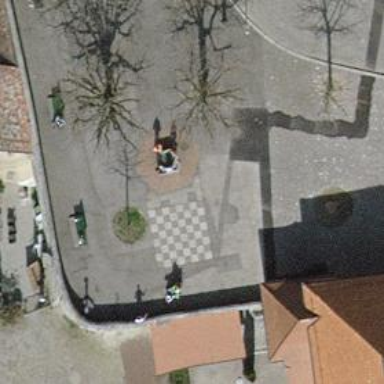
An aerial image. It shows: Beautiful fountain.